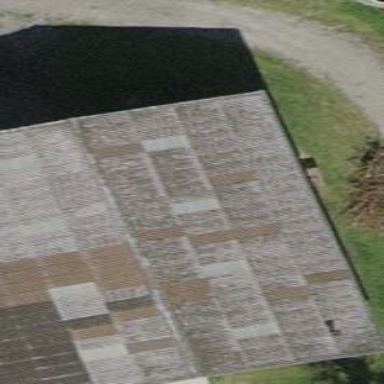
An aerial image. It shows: Building with tiled roof.